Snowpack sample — Snodgrass Mountain, Crested Butte, Colorado (2/4/25, 12:06 PM MST)
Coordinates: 38.923, -106.968
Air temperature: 35 °F
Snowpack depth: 80 cm
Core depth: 20 cm
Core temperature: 33.8 °F
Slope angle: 14°, slope face: 78°
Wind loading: low
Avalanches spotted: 0
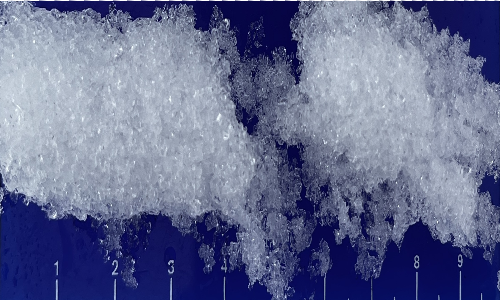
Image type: core
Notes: No avalanches nearby, unusually warm weather for the last month reported by residents, Collected 25 yards from treeline